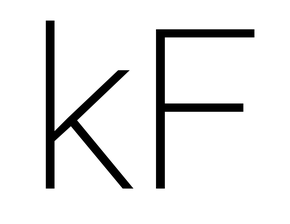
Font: Roboto_ExtraLight